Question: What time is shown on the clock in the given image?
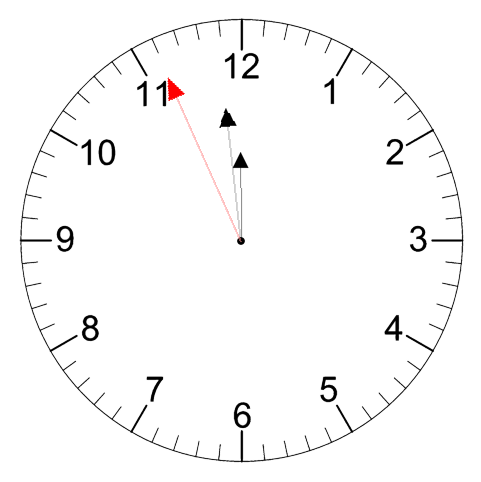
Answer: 11:58:56